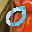
Label: 0